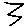
Label: zigzag